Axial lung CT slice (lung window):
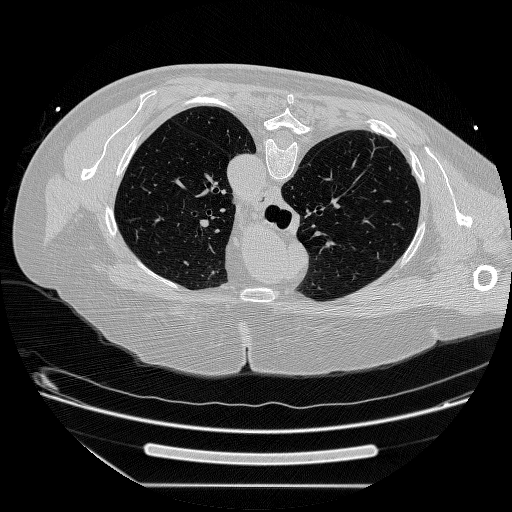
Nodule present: no